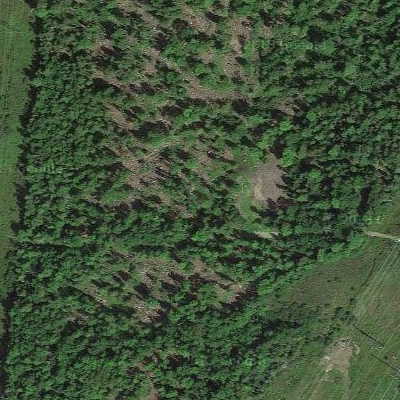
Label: Forest